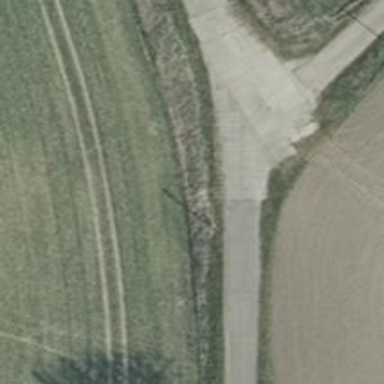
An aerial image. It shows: Unclassified road with asphalt surface.